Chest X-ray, PA view. Patient: 79 years old, sex M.
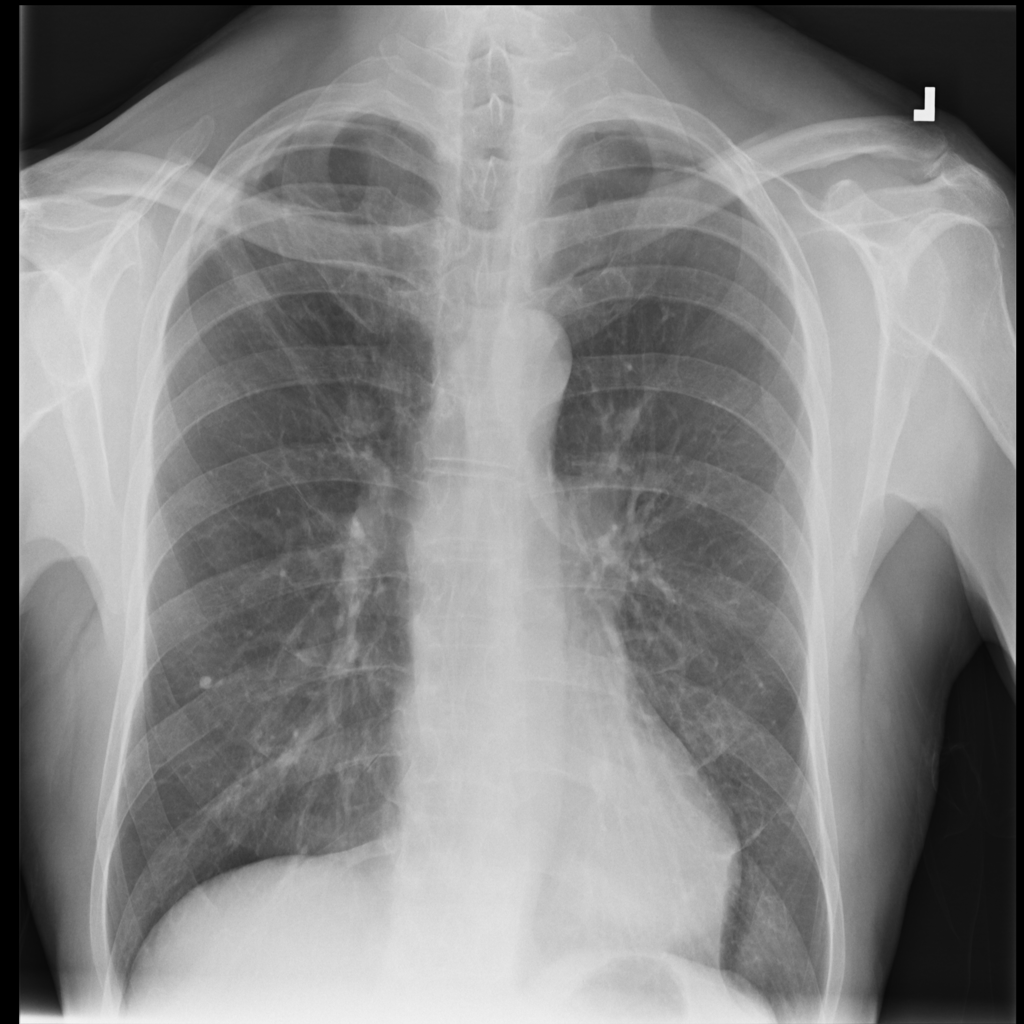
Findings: Pleural_Thickening